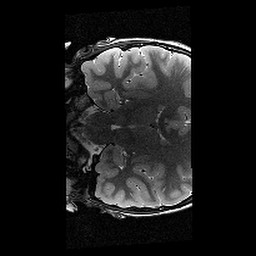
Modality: T2w
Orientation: coronal
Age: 9
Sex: male
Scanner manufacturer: siemens
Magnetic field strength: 3 T
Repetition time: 9.23 s
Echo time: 0.067 s